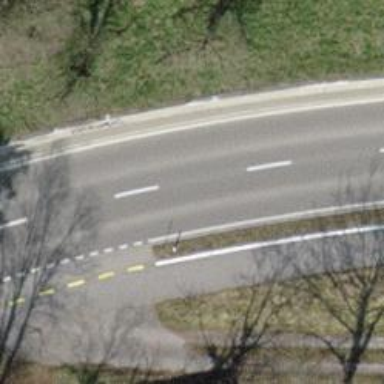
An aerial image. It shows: Tertiary road with asphalt surface.